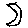
Label: moon